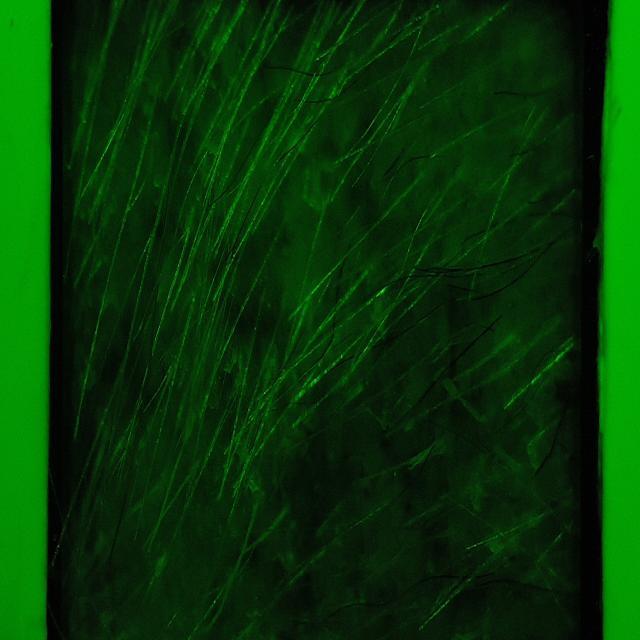
Canine fungal skin infection — characterized by alopecia, scaling, crusting, and circular lesions. Common agents include Malassezia and Candida species.